Question: This is my carousal.
'''
<div class="modal-body mbody">
<asp:UpdatePanel ID="UpdatePanel4" runat="server">
<ContentTemplate>
<div id="myCarousel" class="carousel slide">
<ol class="carousel-indicators">
<li data-target="#myCarousel" data-slide-to="0" class="active"></li>
<li data-target="#myCarousel" data-slide-to="1"></li>
<li data-target="#myCarousel" data-slide-to="2"></li>
</ol>
<div class="carousel-inner">
<asp:Repeater ID="repid" runat="server">
<ItemTemplate>
<img alt="" style='height: 275px; width: 275px' src='<%# Eval("imgPath") %>' />
</ItemTemplate>
</asp:Repeater>
</div>
</div>
</ContentTemplate>
</div>
'''
And this is my .cs part.I have included this event in the pageload.I mean the repeater is binded with database.
'''
public void bindslide()
{
//string str = Session["userid"].ToString();
string str = "22";
sq.connection();
SqlCommand cmd = new SqlCommand("select * from mygallary where regId_img='" + str + "' ", sq.con);
SqlDataAdapter da = new SqlDataAdapter(cmd);
DataSet ds = new DataSet();
da.Fill(ds);
repid.DataSource = ds;
repid.DataBind();
sq.con.Dispose();
sq.con.Close();
}
'''
What happens is that the image are loaded side by side instead of sliding.Where did i go wrong?
This is what i am getting.

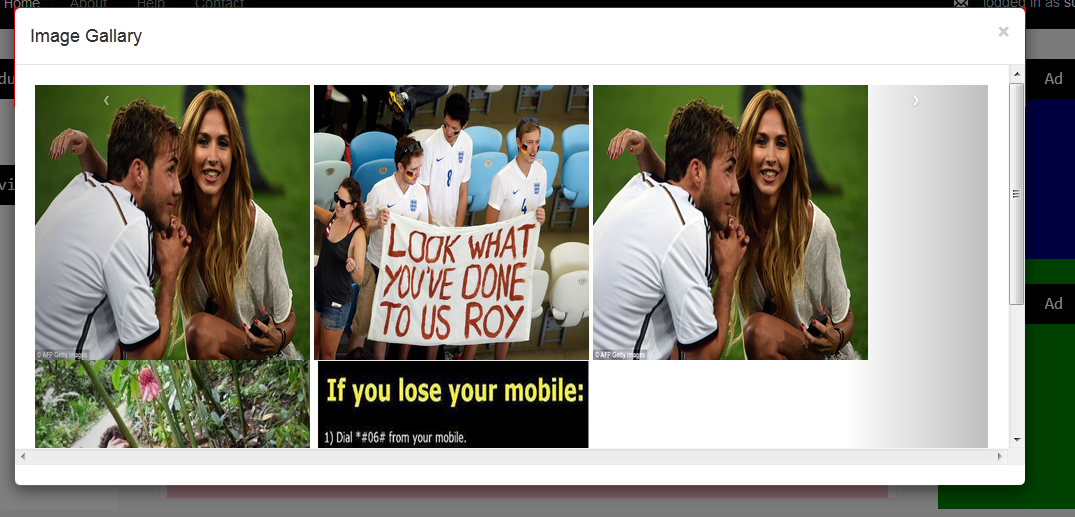
Answer: Well You have 'item' and 'item active' class missing in your code.You can modify your repeater and add '<div class='item'>' and '<div class='item active'>' inside your 'ItemTemplate' respectively.
'''
<asp:Repeater ID="repid" runat="server">
<ItemTemplate>
<div class="item" >
<div class="item active">
<asp:Image ID="imgId" runat="server" ImageUrl='<%#Eval("imgPath") %>' />
</div>
</div>
</ItemTemplate>
</asp:Repeater>
'''
For more see <URL>